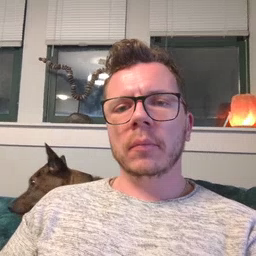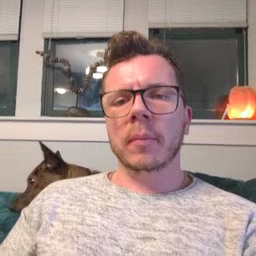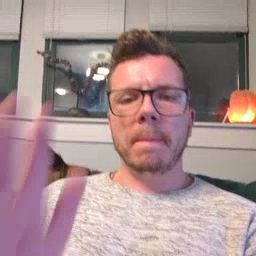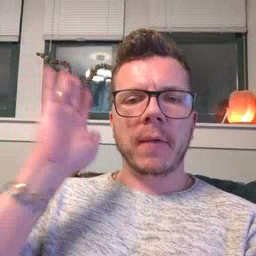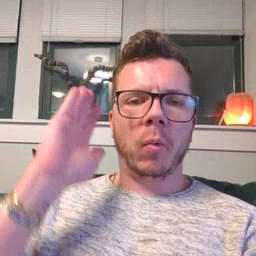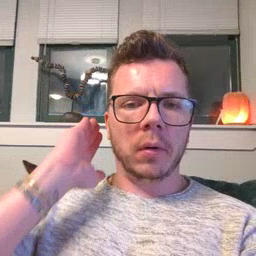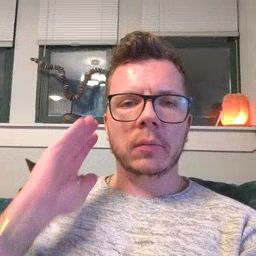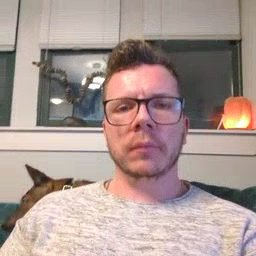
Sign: before